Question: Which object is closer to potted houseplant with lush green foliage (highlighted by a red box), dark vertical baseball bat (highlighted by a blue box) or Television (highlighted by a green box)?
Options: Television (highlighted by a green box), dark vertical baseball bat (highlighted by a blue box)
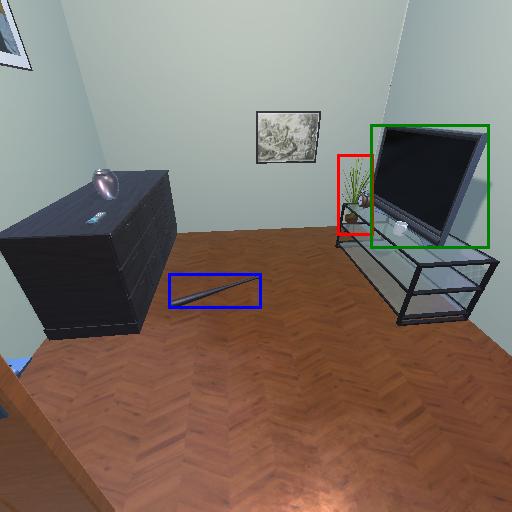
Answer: Television (highlighted by a green box)